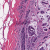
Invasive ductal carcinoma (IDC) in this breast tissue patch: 0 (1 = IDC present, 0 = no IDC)